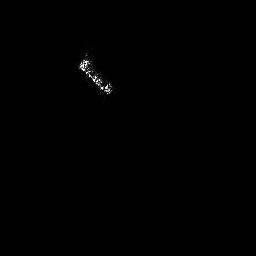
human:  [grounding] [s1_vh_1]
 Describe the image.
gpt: In the satellite image, there is  <ref>1 large ship </ref> <box>[[28, 19, 44, 36, 0]]</box> located at top.